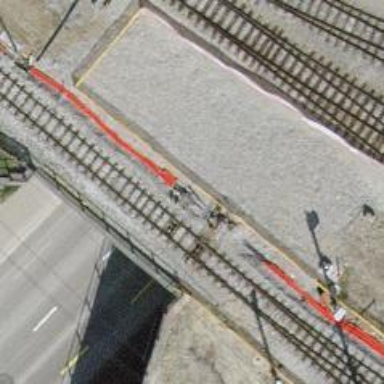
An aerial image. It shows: Narrow-gauge railway siding with 1 track. The track is electrified with contact line.